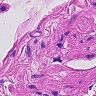
Metastatic tissue present: no